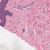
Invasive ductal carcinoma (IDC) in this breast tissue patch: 0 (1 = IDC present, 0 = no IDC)